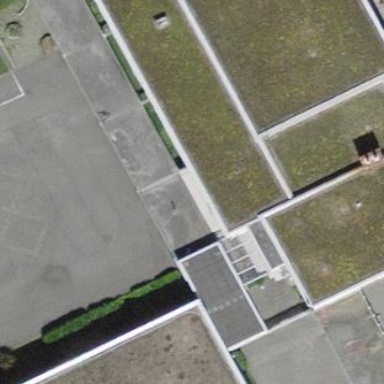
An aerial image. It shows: View of roof of building.